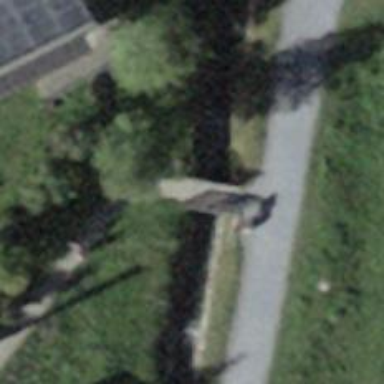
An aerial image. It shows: Footway on bridge.